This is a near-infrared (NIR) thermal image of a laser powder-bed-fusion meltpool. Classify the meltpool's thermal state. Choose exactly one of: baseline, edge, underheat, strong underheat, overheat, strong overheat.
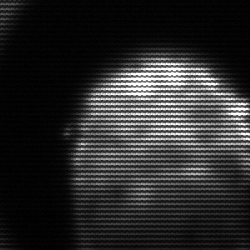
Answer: edge